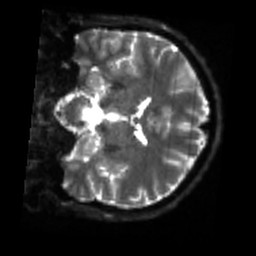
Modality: sbref
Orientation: coronal
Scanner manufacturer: siemens
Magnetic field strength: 3 T
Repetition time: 4 s
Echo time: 0.0594 s